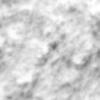
Label: no_change